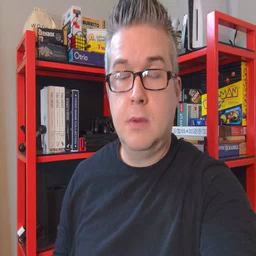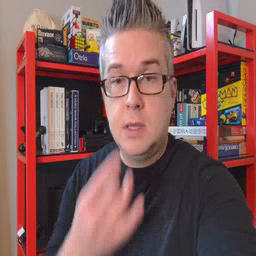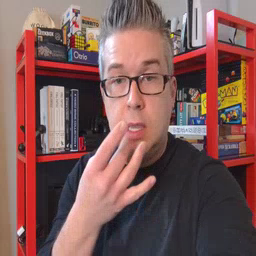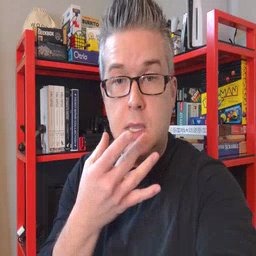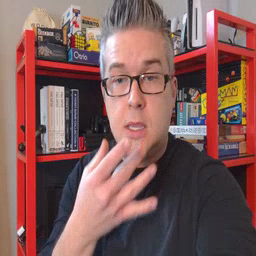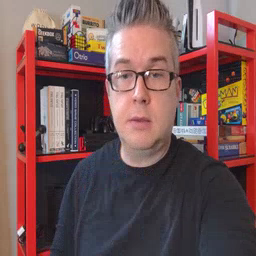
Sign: snack